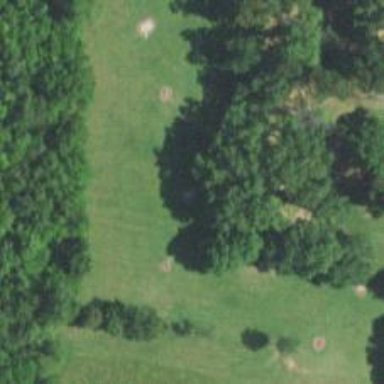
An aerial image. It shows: Disc golf tee area.